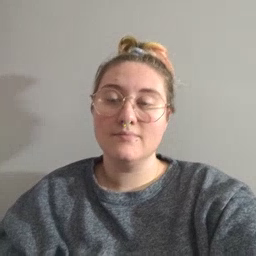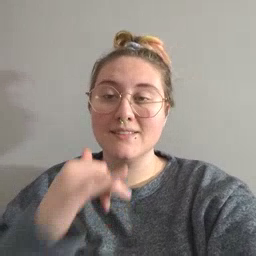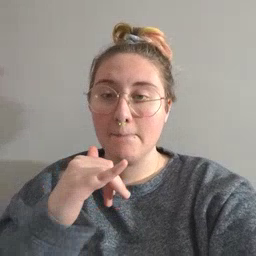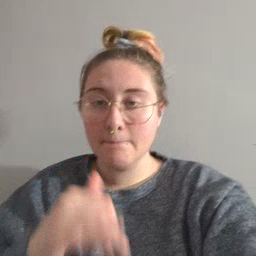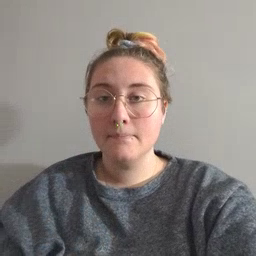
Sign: same